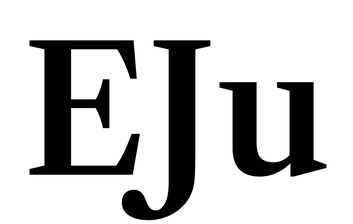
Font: LibreCaslonText_SemiBold